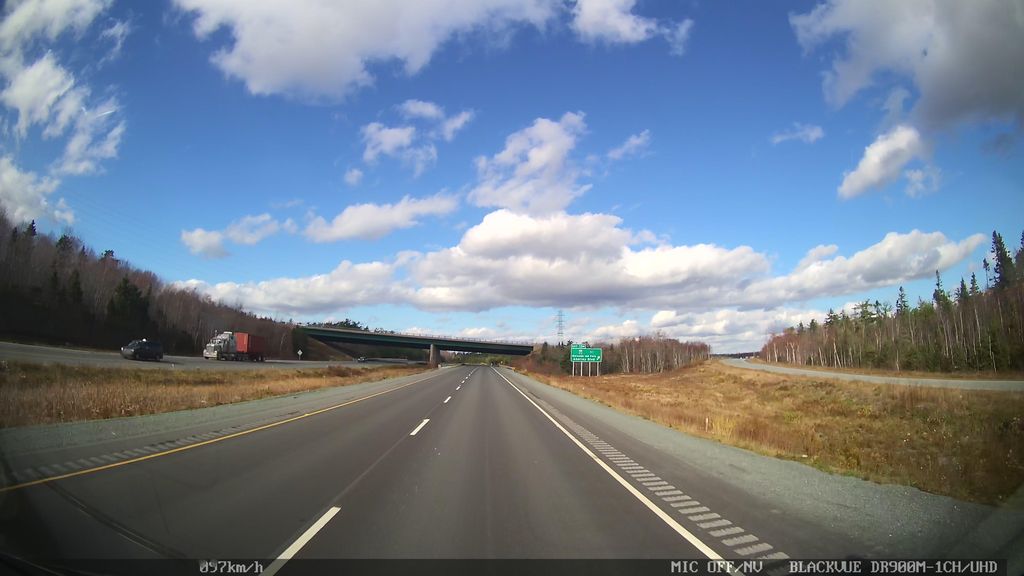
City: halifax